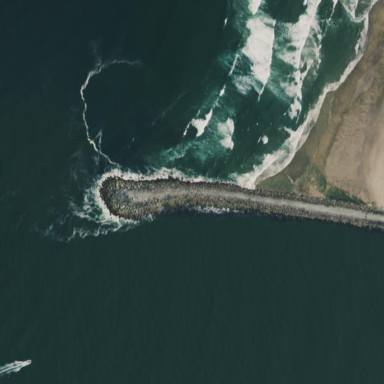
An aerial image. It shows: Breakwater structure.